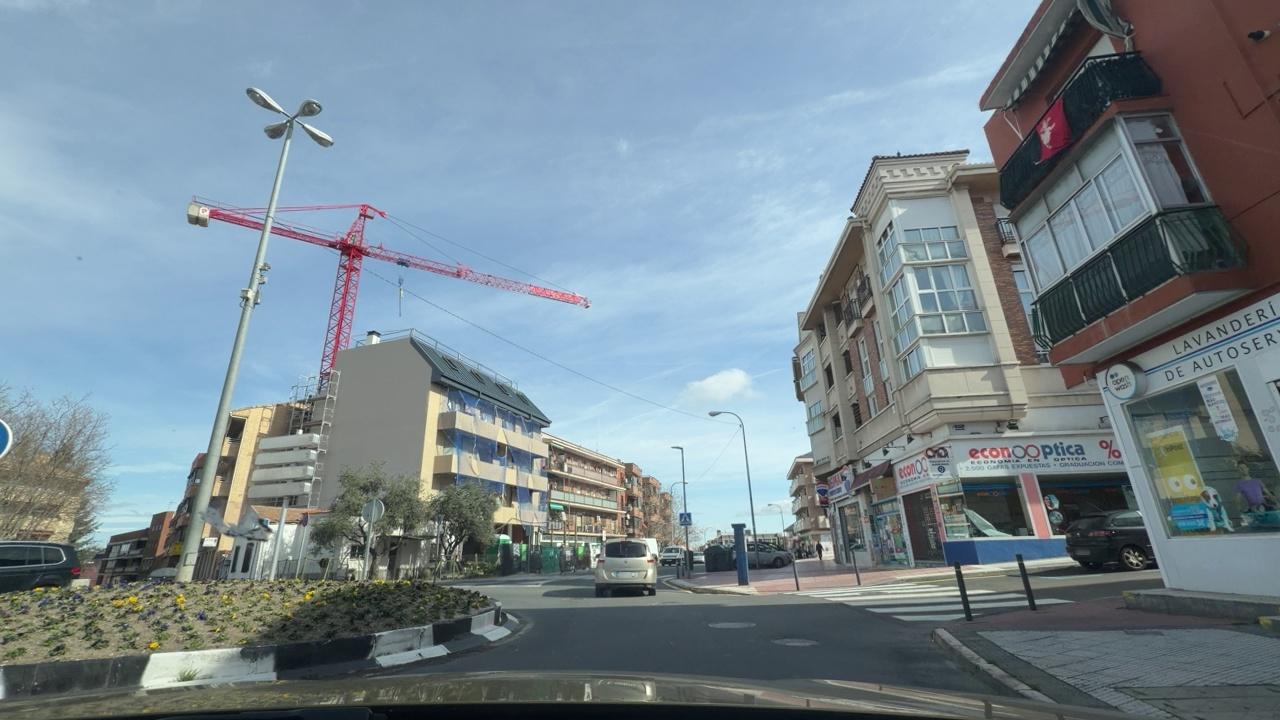
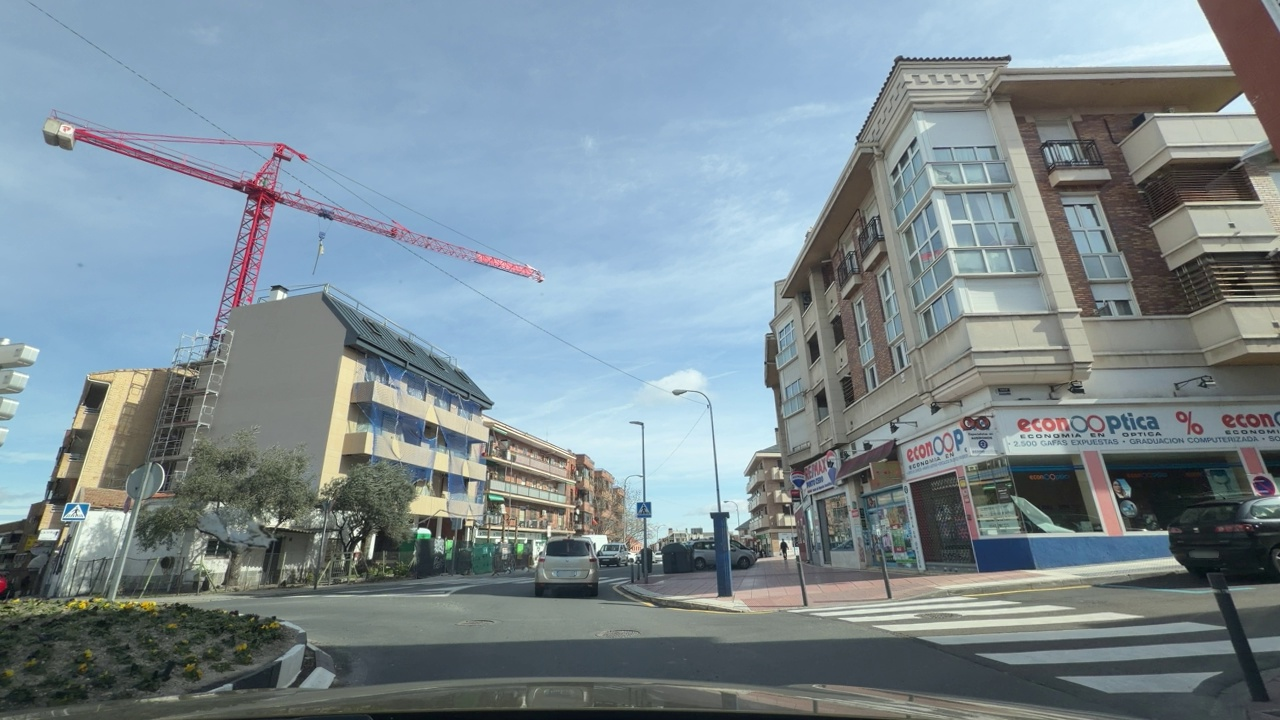
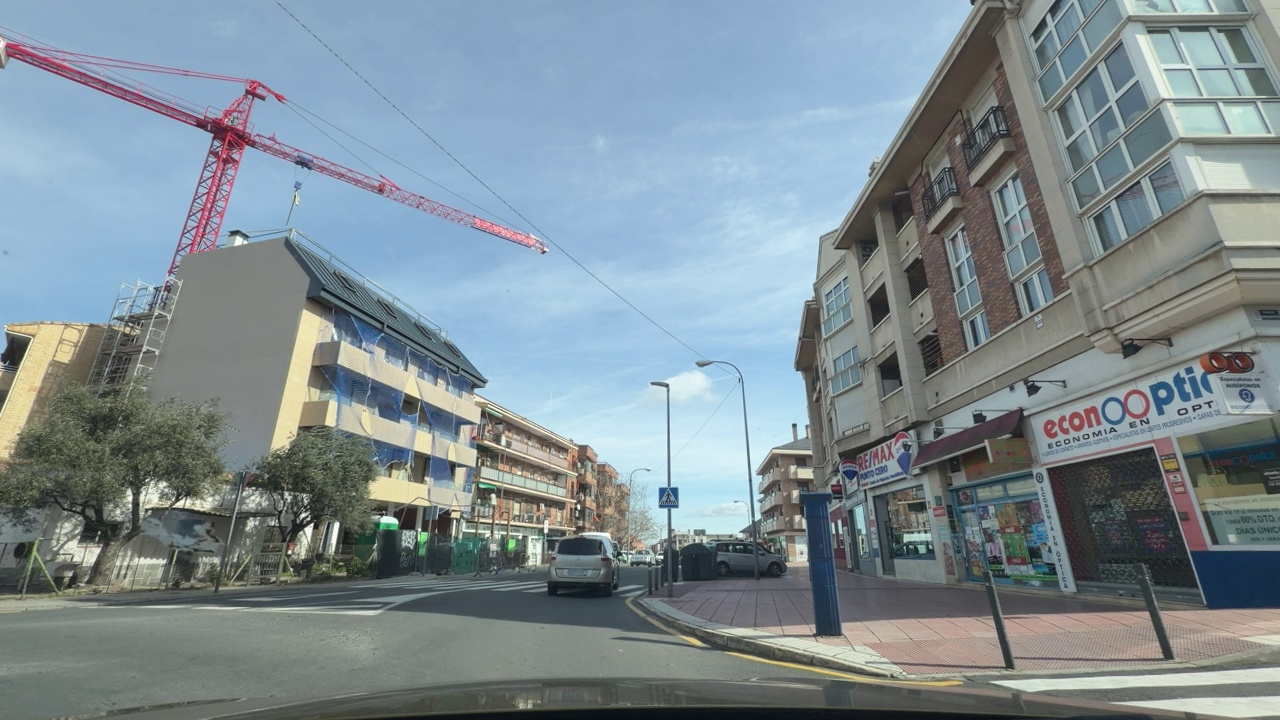
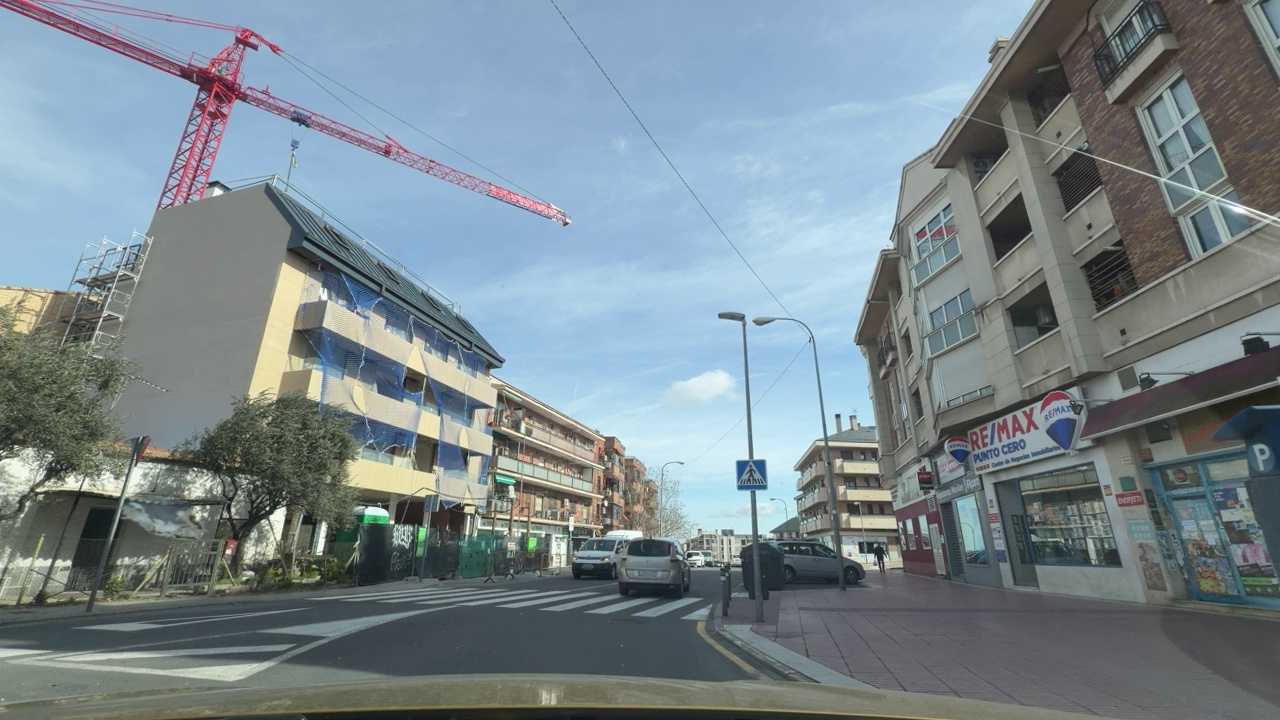
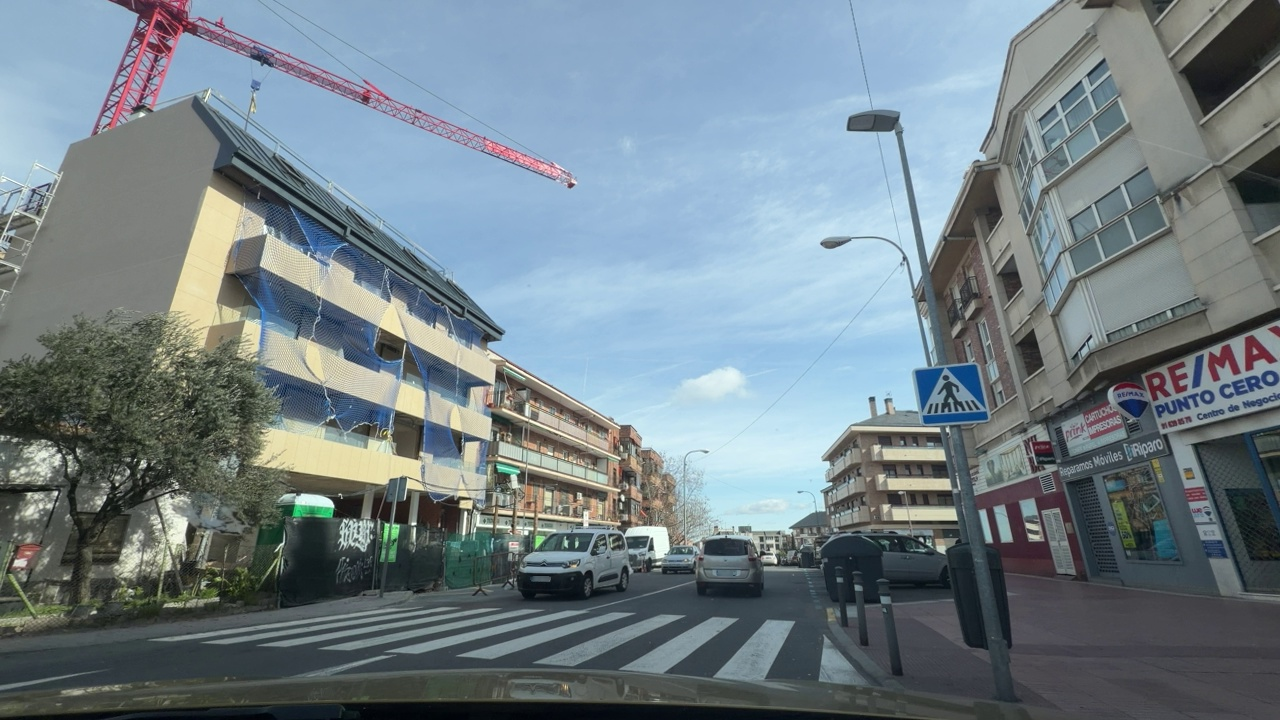
Situation: Roundabout
Question: Is the ego vehicle currently inside a roundabout?
Answer: Yes
Reasoning: The ego vehicle is travelling along the circular way of the roundabout.

Situation: Roundabout
Question: Is a roundabout visible ahead in the ego direction?
Answer: Yes
Reasoning: The circular island can be seen ahead of the ego vehicle.

Situation: Roundabout
Question: Is the ego vehicle stationary while another vehicle crosses its path within the roundabout?
Answer: No
Reasoning: The ego vehicle is currently travelling inside the roundabout.